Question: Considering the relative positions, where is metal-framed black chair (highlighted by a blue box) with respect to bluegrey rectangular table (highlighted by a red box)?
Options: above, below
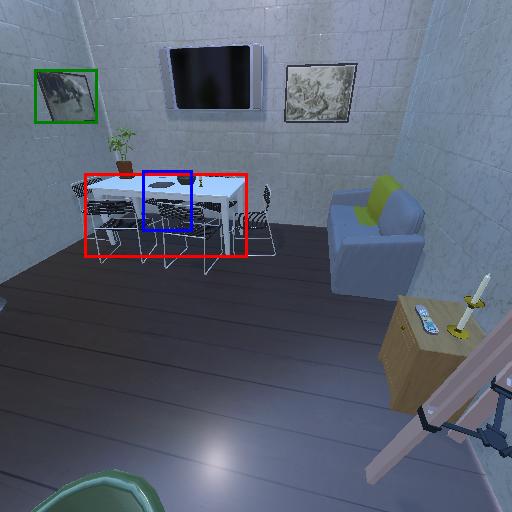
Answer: above